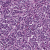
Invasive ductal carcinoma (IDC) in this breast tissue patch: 1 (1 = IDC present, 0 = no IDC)